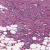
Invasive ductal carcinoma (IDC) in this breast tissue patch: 1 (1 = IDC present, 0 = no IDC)